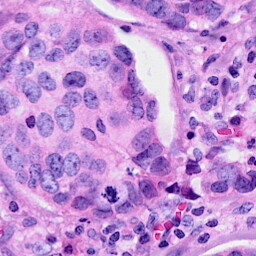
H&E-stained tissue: Breast